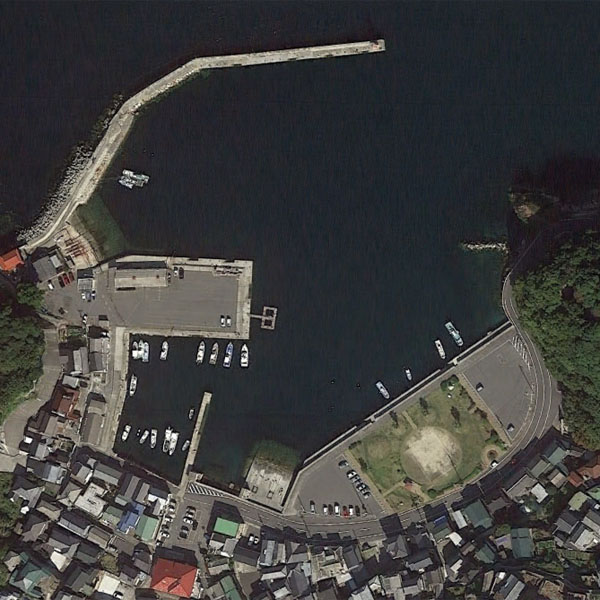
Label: Port